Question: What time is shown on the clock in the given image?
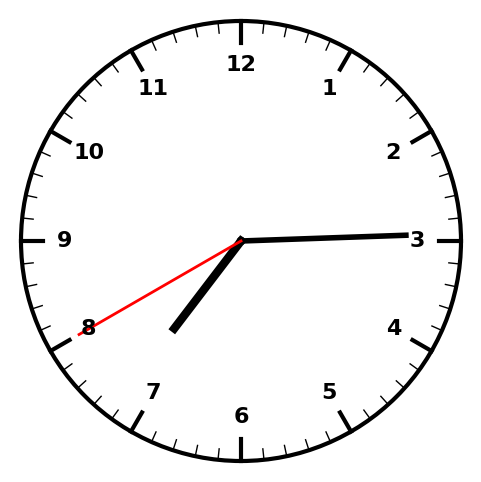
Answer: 07:14:40